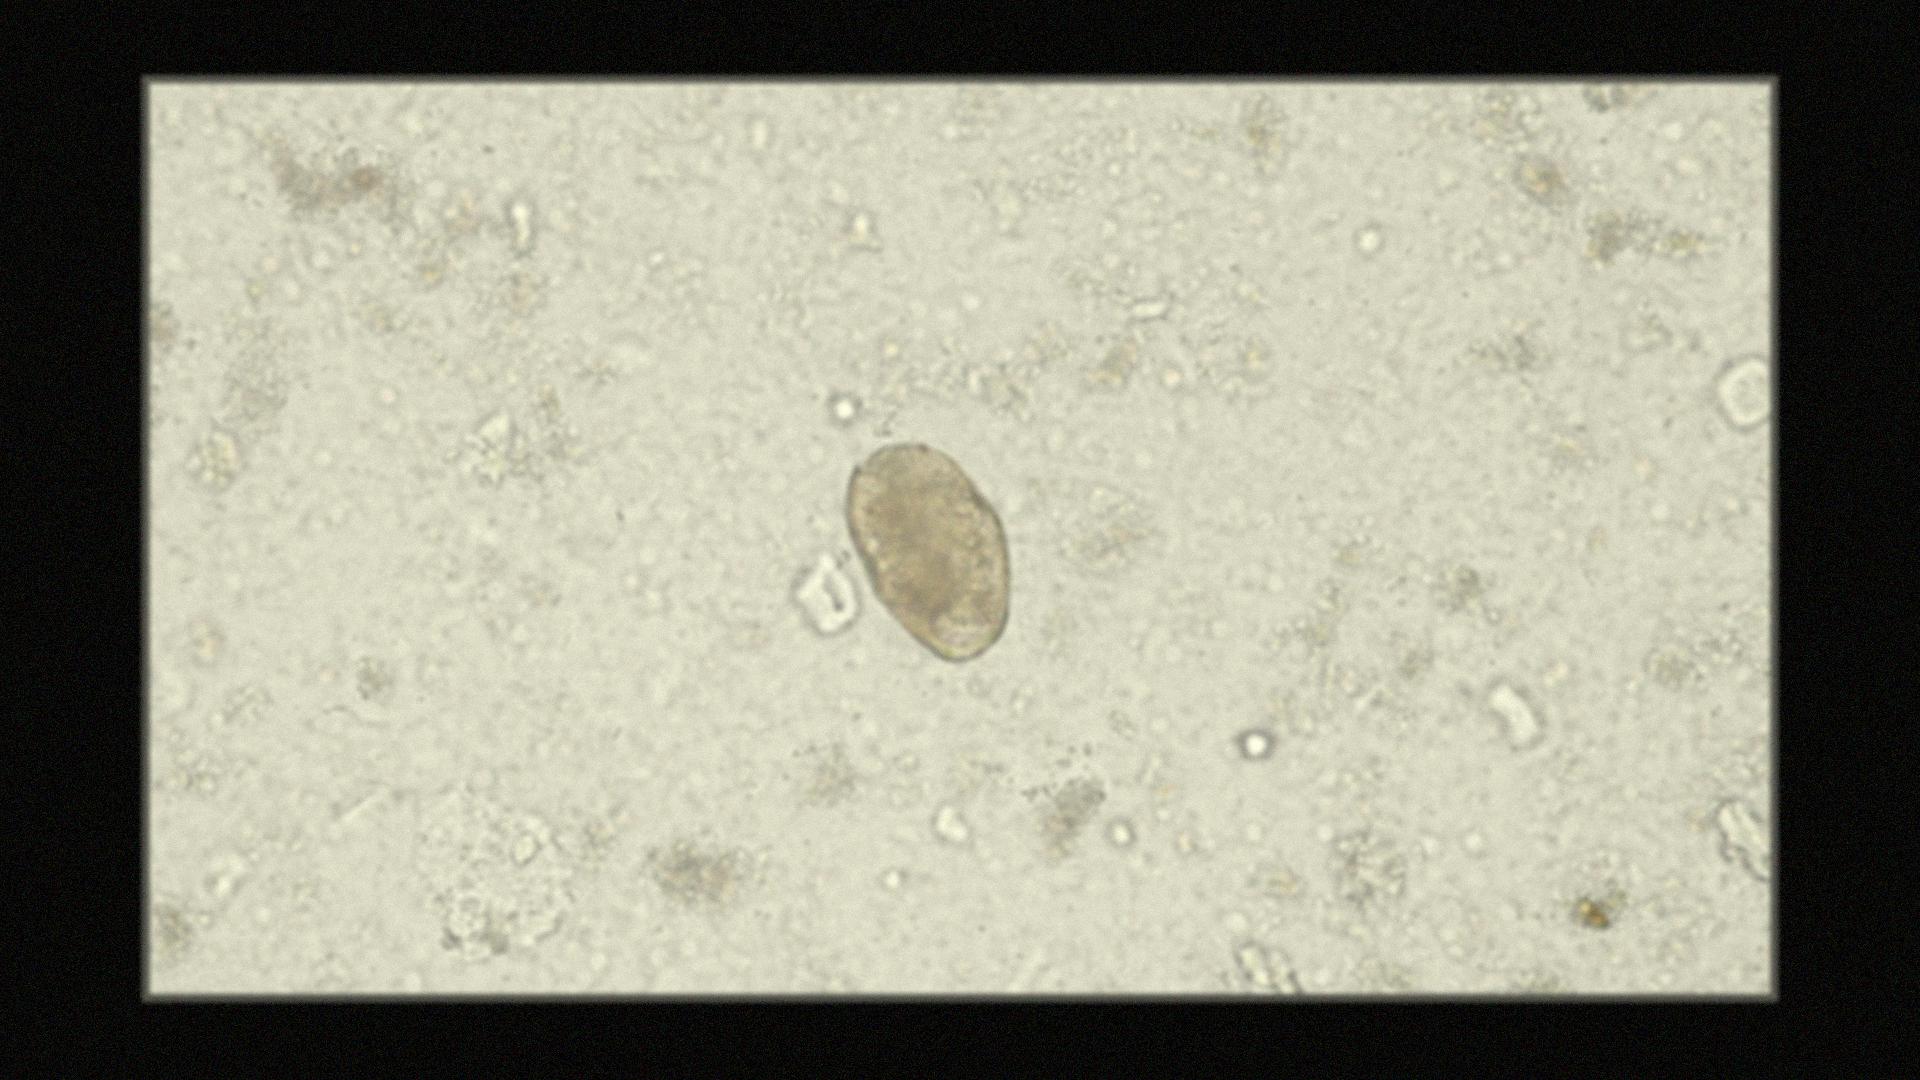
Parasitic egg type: Paragonimus spp